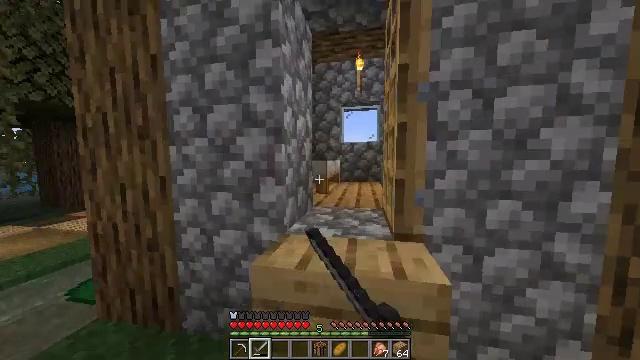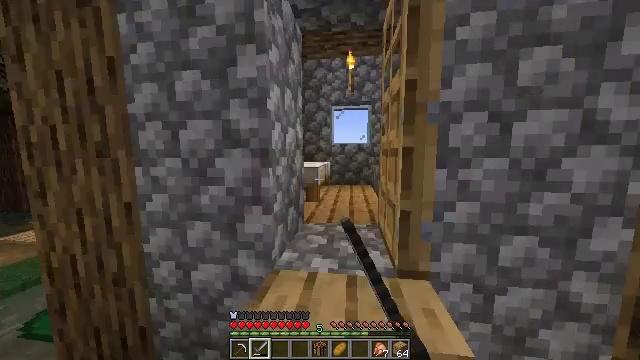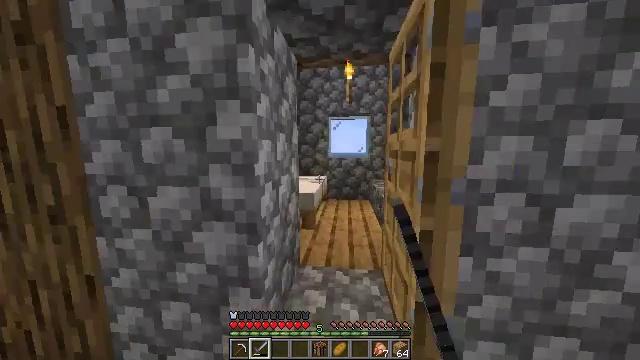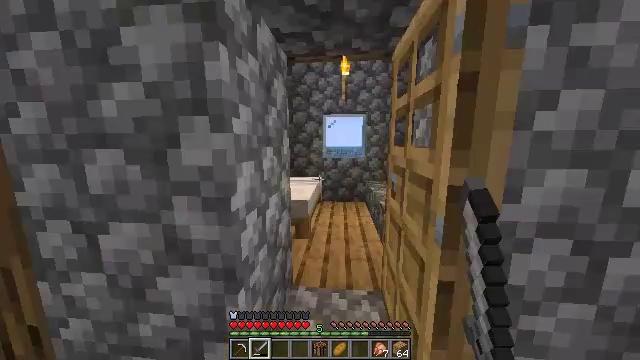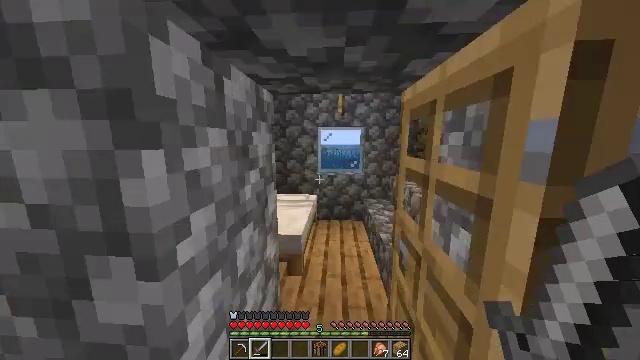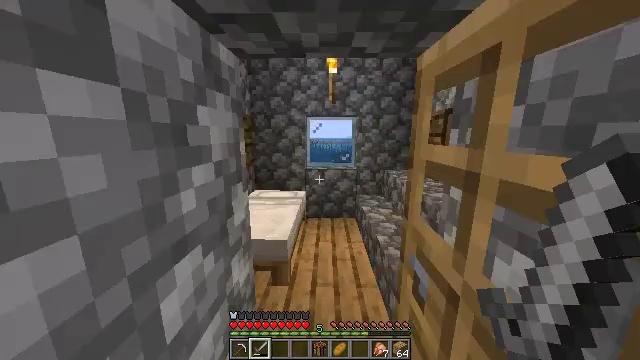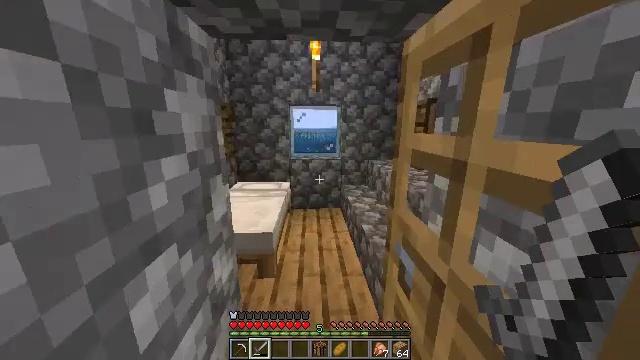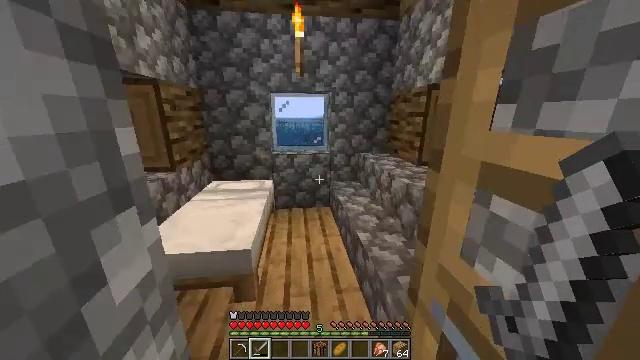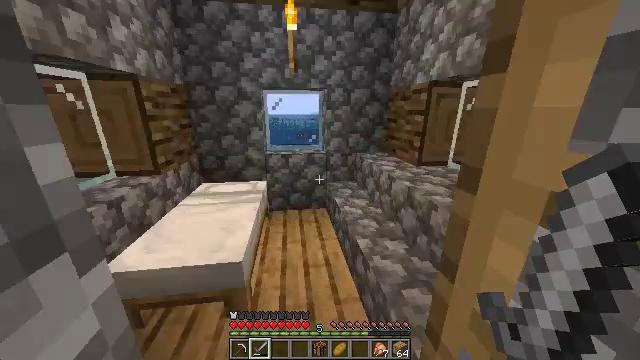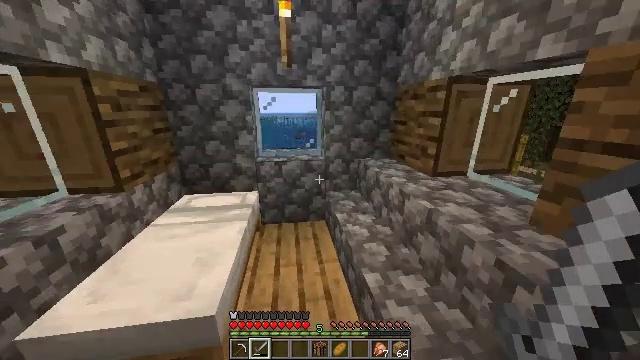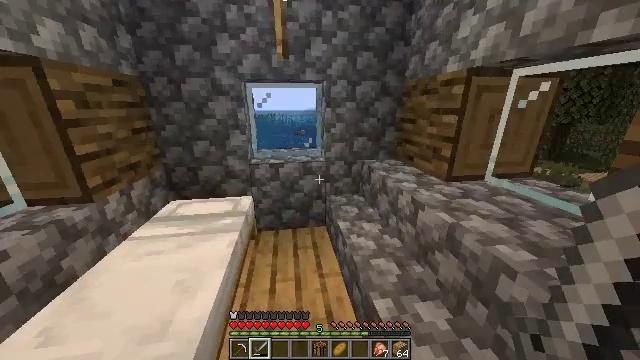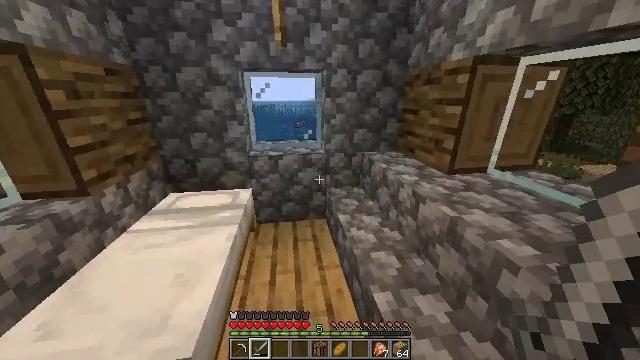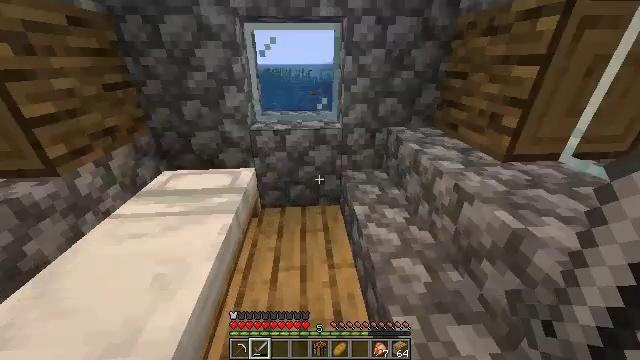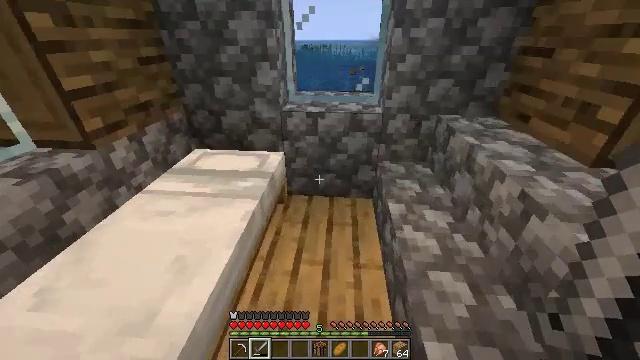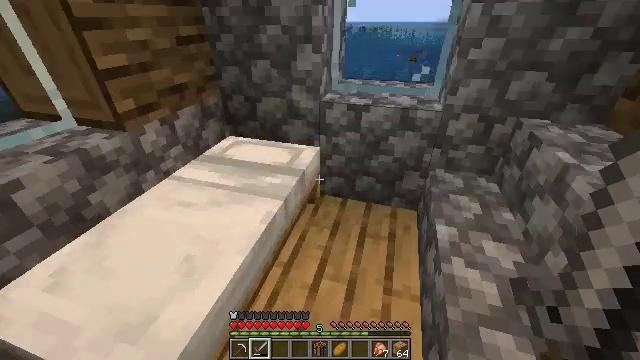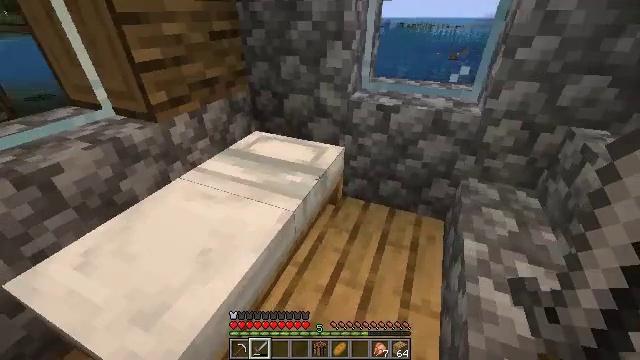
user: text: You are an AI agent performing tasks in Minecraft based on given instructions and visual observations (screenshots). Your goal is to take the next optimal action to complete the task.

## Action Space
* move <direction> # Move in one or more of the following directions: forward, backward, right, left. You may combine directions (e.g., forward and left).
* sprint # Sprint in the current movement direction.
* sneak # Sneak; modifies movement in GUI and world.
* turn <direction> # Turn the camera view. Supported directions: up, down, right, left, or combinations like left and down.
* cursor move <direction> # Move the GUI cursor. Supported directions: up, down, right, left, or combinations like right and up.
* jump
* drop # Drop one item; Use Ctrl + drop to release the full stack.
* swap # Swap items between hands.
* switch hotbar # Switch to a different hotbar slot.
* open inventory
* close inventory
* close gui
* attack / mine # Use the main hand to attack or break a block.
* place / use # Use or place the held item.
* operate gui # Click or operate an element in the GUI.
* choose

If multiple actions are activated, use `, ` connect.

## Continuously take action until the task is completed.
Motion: motion action
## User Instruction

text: Kill mobs.
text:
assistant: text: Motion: move forward, turn right and down
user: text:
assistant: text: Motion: move forward, turn right
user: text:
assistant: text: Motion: move forward, turn right and down
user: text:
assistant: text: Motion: move forward, turn right
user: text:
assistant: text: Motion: move forward, turn right and down
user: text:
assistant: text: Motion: move forward, turn right and down
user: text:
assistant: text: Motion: move forward, turn right and down
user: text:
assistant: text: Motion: move forward, turn right
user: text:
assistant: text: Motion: move forward and move right
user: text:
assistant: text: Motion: move forward and move right
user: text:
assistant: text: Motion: move forward and move right, turn down
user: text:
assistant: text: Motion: move forward, turn left and down
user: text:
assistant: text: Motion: move forward, turn left and down
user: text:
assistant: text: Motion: turn left and down
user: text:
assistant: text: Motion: turn left
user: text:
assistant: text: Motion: turn left
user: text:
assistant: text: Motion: turn left
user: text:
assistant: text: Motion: turn left
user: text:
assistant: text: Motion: turn left
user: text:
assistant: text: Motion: move left, turn left and up
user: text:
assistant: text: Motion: move left, turn left
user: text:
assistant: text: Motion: move forward and move left
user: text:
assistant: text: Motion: move forward and move left
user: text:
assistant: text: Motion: move forward and move left
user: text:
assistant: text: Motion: move forward
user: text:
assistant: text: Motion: move forward
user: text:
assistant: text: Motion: move forward, turn left
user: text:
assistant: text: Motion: move forward, turn left
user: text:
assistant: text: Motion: move forward
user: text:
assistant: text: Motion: move forward, turn left and up